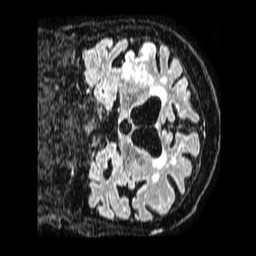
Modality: FLAIR
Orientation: axial
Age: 70
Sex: female
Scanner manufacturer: philips
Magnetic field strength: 1.5 T
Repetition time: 4.8 s
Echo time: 0.3 s